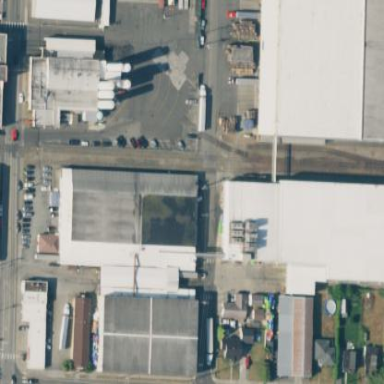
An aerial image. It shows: Warehouse building.